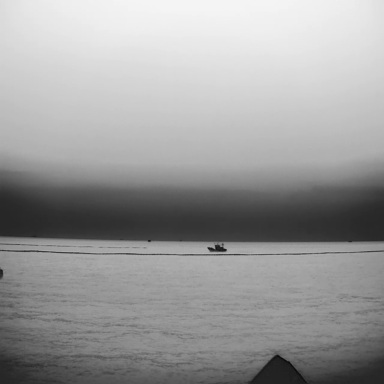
There is a bulk_carrier in the infrared image.